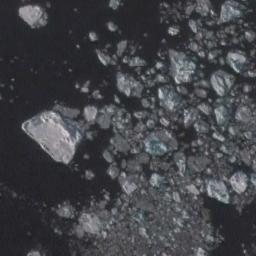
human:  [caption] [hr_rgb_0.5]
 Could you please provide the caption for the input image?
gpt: A lot of sea ice of different sizes and thickness gathers together and the color of the seawater is deep blue .

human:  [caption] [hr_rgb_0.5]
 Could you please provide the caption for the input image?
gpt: There are many ice on the black sea .

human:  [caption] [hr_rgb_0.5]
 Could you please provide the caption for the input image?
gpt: There are different shapes of sea ice .

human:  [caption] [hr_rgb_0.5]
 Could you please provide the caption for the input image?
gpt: Countless ice cubes of various sizes are connected into a loose, Large piece floating on the blue sea .

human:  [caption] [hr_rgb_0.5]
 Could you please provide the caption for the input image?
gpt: There are many pieces of sea ice linked together .